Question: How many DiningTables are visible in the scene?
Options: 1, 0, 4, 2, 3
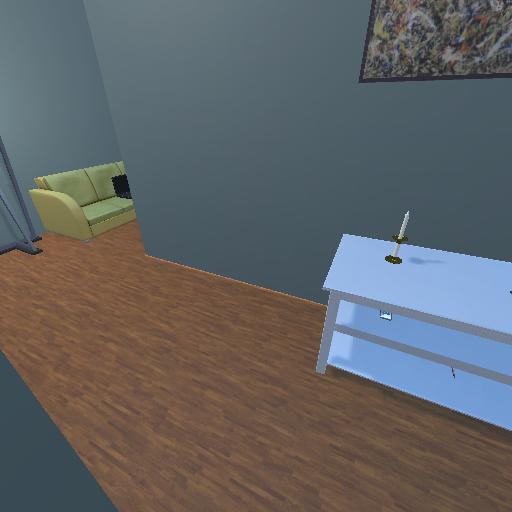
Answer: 1